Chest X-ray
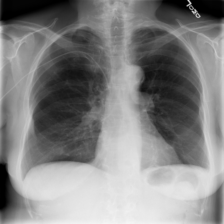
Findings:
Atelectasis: negative
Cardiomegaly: negative
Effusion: negative
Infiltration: negative
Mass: negative
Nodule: negative
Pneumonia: negative
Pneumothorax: negative
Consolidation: negative
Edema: negative
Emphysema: negative
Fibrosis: negative
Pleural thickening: positive
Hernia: negative